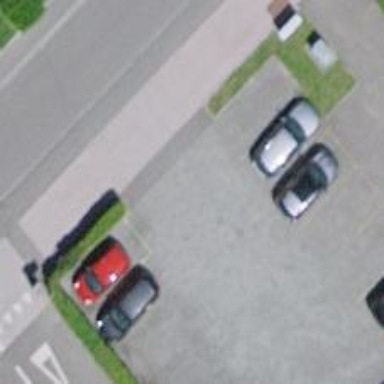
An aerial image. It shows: Road serving as parking aisle.